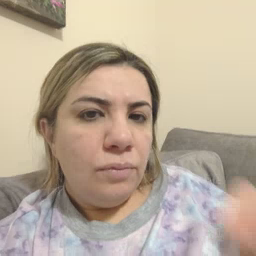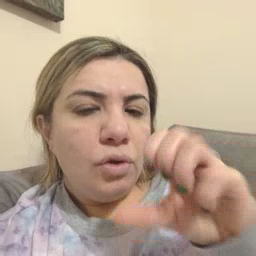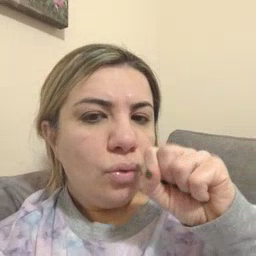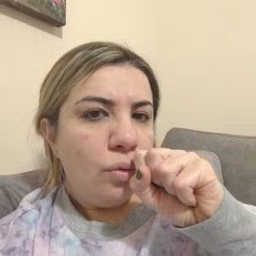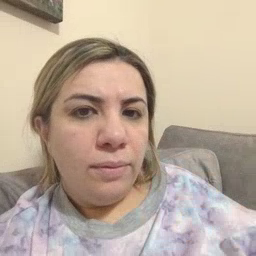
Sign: orange